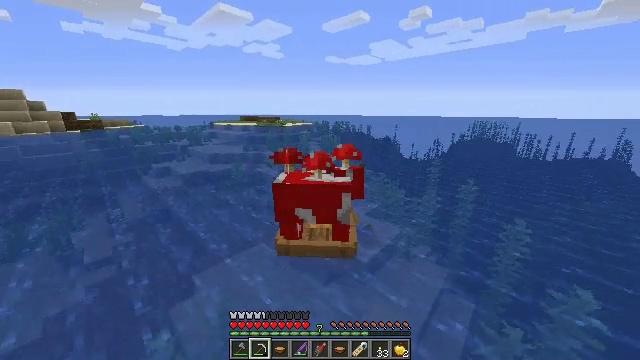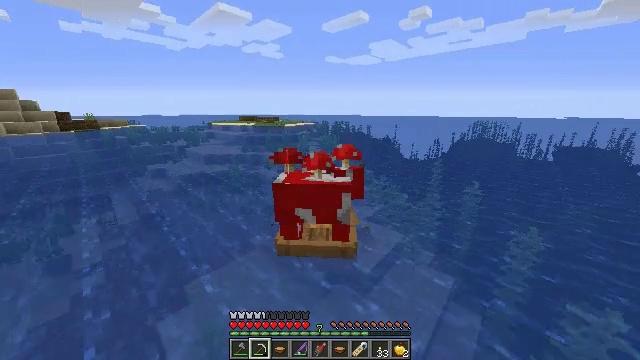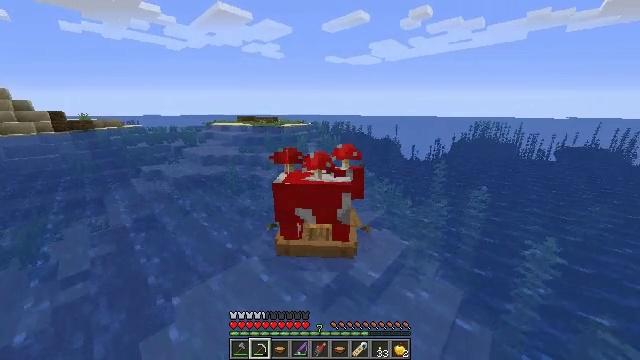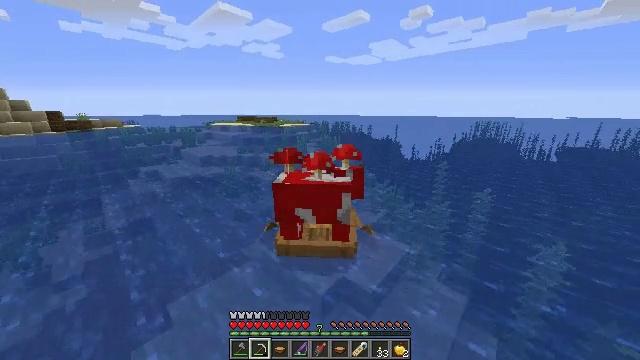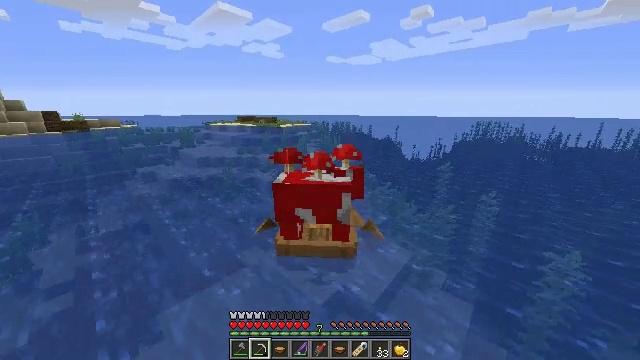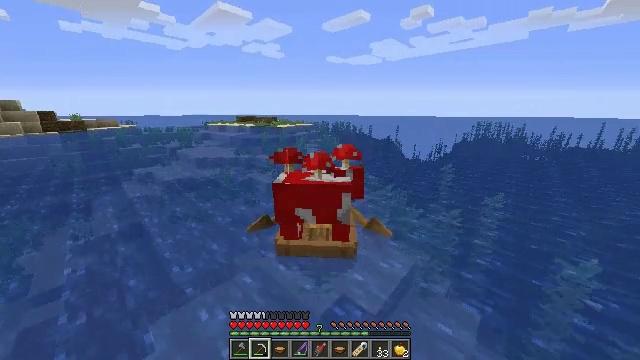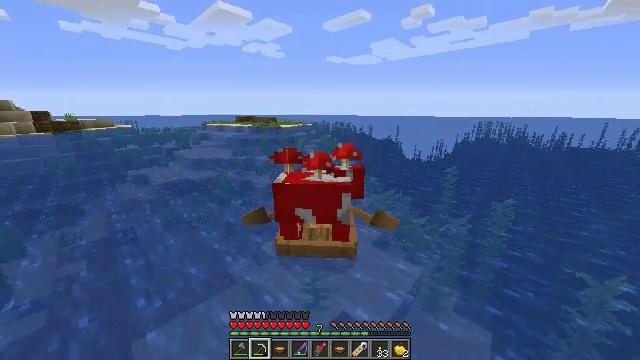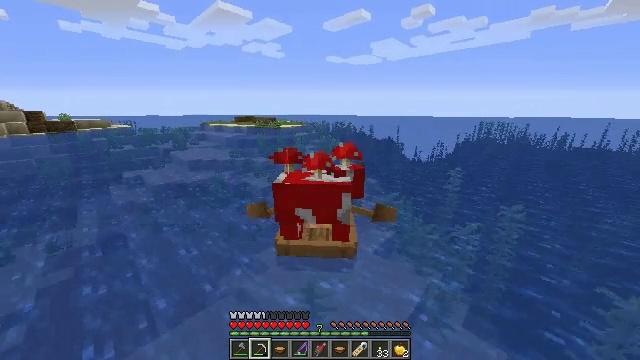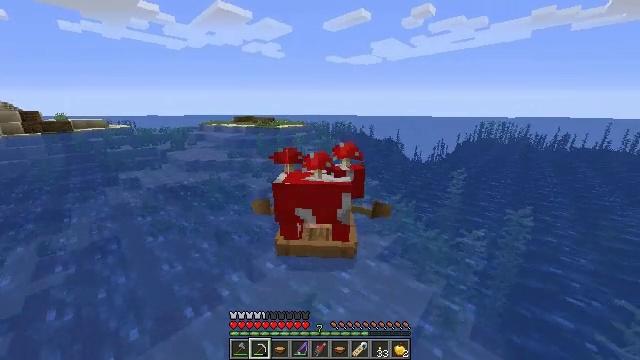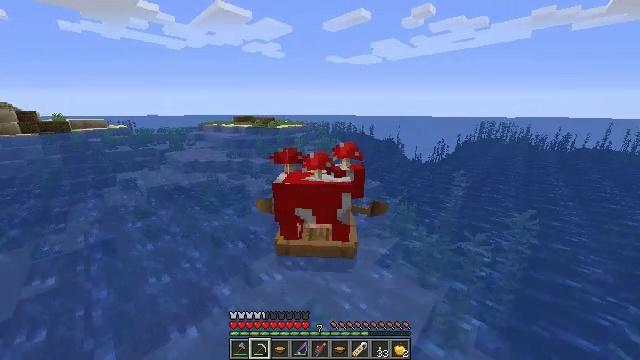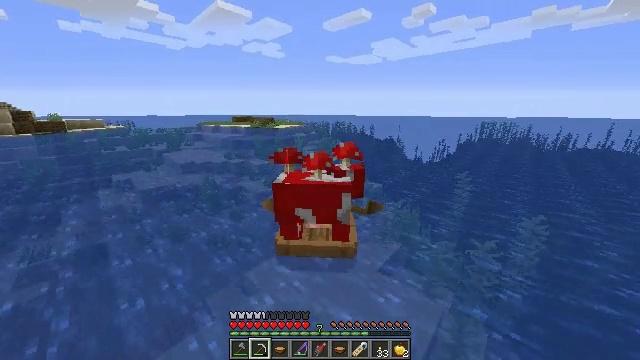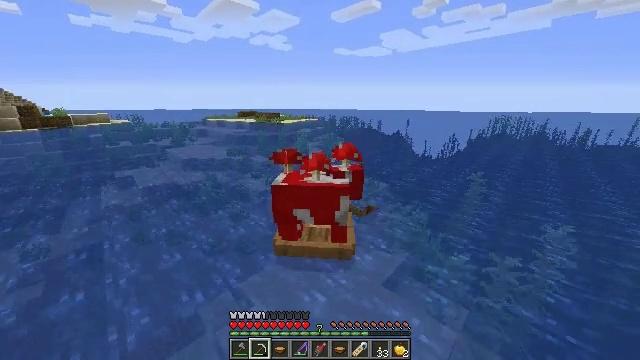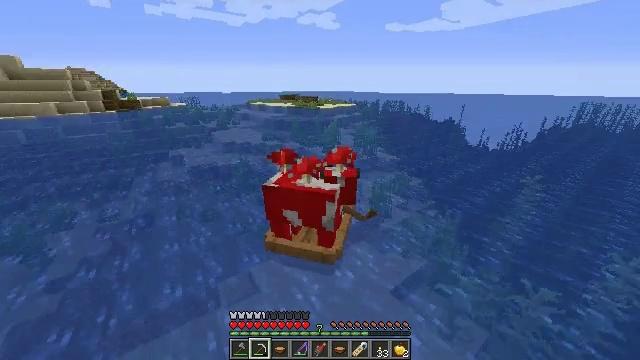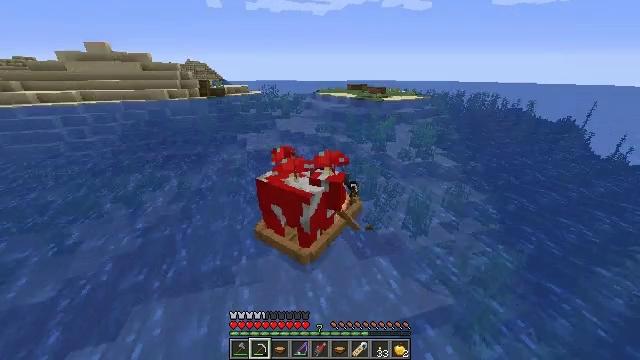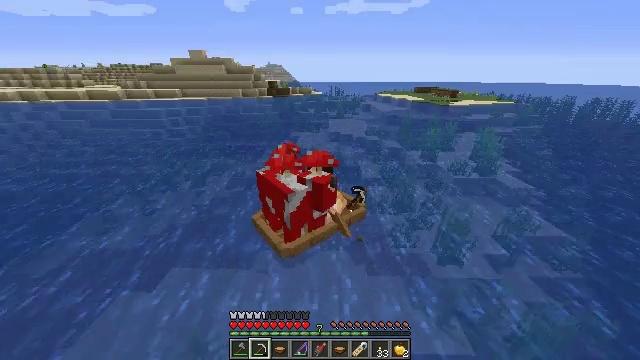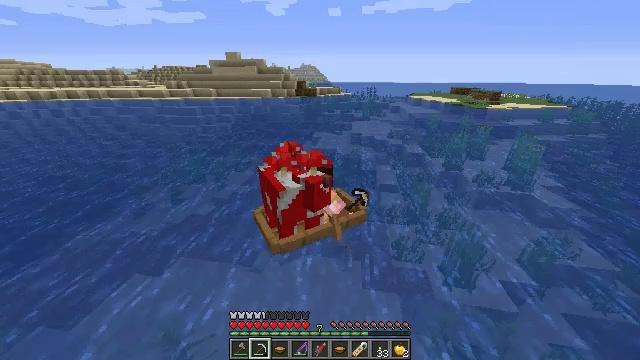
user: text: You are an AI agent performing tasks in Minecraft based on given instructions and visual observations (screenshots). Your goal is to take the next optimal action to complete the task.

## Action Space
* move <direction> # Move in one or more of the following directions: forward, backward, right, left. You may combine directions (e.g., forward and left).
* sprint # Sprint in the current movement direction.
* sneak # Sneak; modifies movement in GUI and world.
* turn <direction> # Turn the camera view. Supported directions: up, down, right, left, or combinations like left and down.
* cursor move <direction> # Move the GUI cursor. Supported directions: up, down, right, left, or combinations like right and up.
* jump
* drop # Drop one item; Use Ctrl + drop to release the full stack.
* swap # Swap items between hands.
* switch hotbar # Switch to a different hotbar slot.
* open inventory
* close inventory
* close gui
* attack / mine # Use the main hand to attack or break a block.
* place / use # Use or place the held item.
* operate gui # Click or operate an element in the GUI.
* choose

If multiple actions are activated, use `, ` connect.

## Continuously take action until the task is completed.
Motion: motion action
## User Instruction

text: Drop a name tag.
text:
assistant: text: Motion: move forward
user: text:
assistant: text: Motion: move forward
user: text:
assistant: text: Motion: move forward
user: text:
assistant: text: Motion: move forward
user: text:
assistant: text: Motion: move forward
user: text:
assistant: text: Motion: move forward
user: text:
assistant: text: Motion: move forward
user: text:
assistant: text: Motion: move forward
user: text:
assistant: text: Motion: move forward
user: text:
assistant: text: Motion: move forward
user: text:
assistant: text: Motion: move forward, turn left and down
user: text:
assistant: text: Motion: move forward, turn left and down
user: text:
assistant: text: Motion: move forward, turn left and down
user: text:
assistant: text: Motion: move forward, turn left
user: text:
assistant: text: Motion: move forward, turn left
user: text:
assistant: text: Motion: move forward
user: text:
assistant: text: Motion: move forward
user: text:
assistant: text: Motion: move forward
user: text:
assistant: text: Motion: move forward
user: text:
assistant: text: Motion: move forward
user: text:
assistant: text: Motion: move forward and move right
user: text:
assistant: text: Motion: move forward and move right
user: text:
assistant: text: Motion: move forward and move right
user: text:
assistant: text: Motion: move forward
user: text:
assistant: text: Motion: move forward
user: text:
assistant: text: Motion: move forward, sprint
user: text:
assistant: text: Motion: move forward, sprint
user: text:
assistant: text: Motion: move forward, sprint
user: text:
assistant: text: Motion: move forward, sprint
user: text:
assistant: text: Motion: move forward, sprint